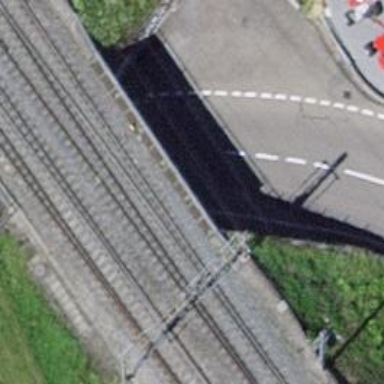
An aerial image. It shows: Railway bridge with electrified tracks and single contact line.